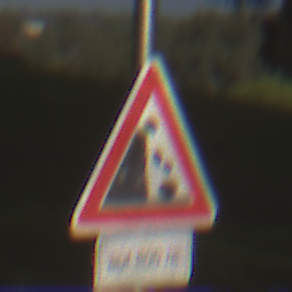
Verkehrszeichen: SteinschlagLinks
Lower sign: LaengeEinerStrecke5
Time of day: MorningAfternoon
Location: Outdoor (Nature)
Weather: Clear
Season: NotSpecified
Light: Natural